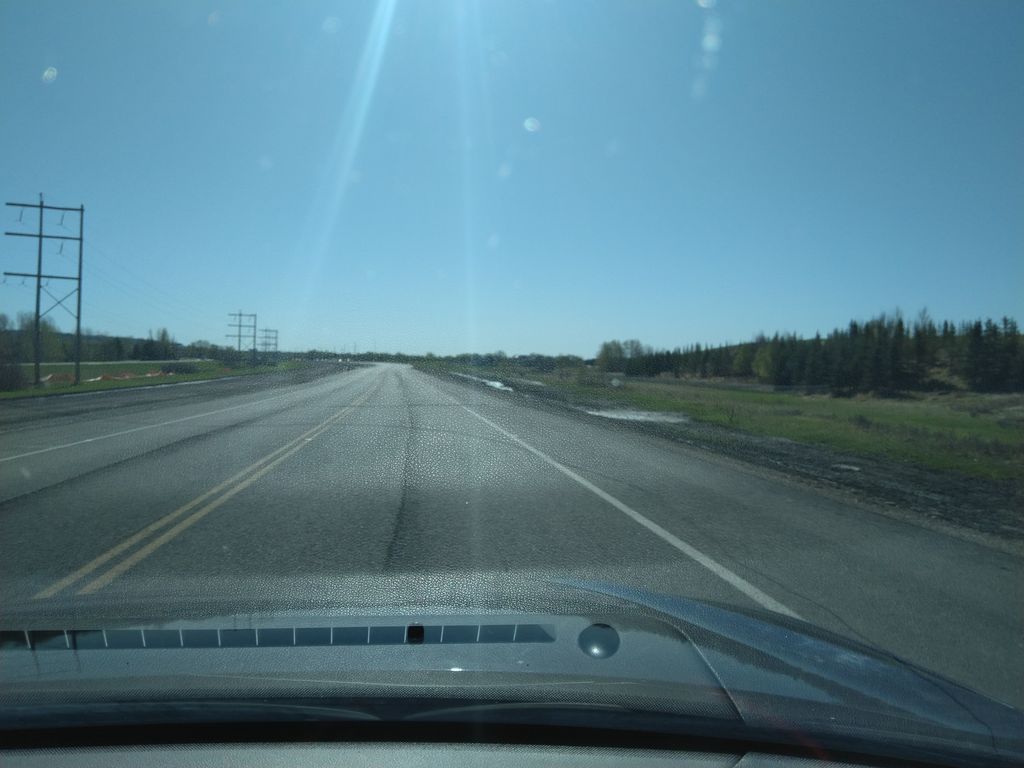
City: calgary